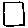
Label: square